Interaction volume radius: 10 \u00c5
Interaction volume height: 10 \u00c5
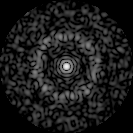
Disorder parameter: 0.8383